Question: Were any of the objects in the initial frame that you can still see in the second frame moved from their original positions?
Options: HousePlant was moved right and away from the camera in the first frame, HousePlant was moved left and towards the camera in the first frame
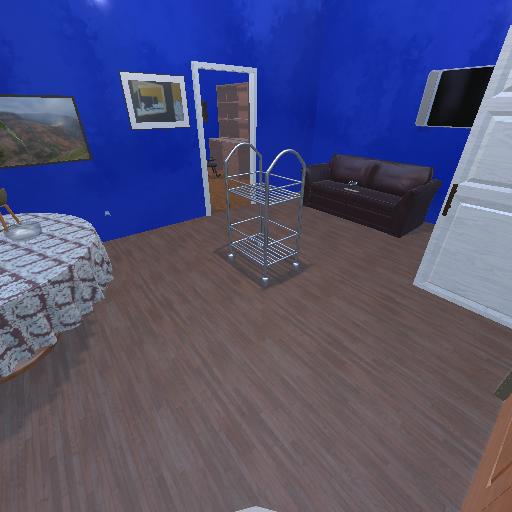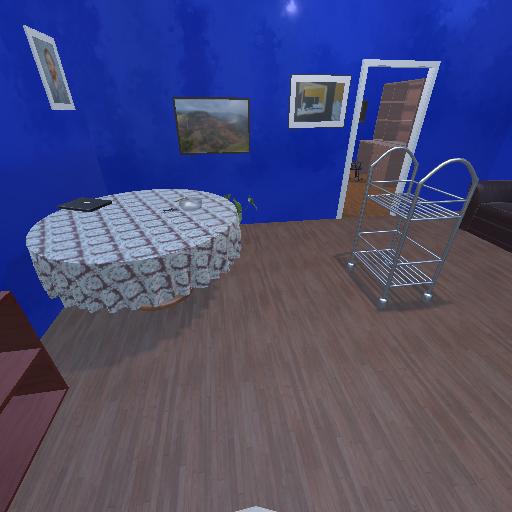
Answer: HousePlant was moved right and away from the camera in the first frame